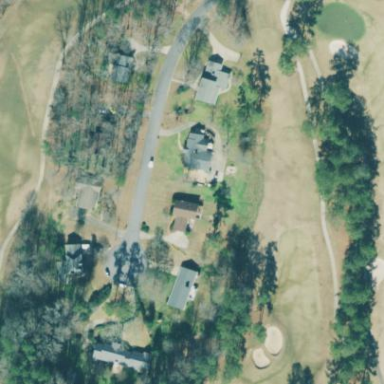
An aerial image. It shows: Golf rough area.